Interaction volume radius: 5 \u00c5
Interaction volume height: 10 \u00c5
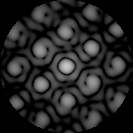
Disorder parameter: 0.3058